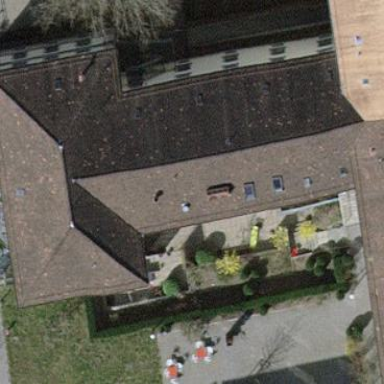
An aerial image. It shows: Photo of roof with pyramidal shape.